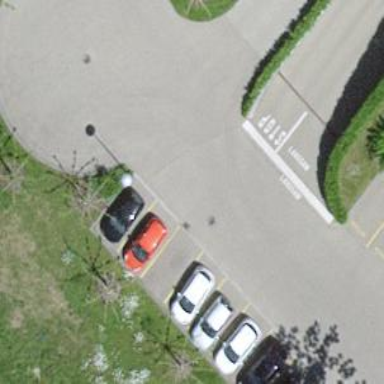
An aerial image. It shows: Parking aisle designated as service road.